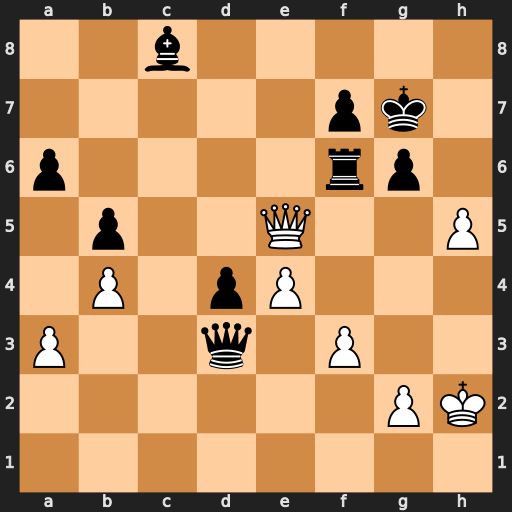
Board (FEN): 2b5/5pk1/p4rp1/1p2Q2P/1P1pP3/P2q1P2/6PK/8
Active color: w
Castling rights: -
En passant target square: -
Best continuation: h6+ Kxh6 Qxf6 Qc4 Qh8+